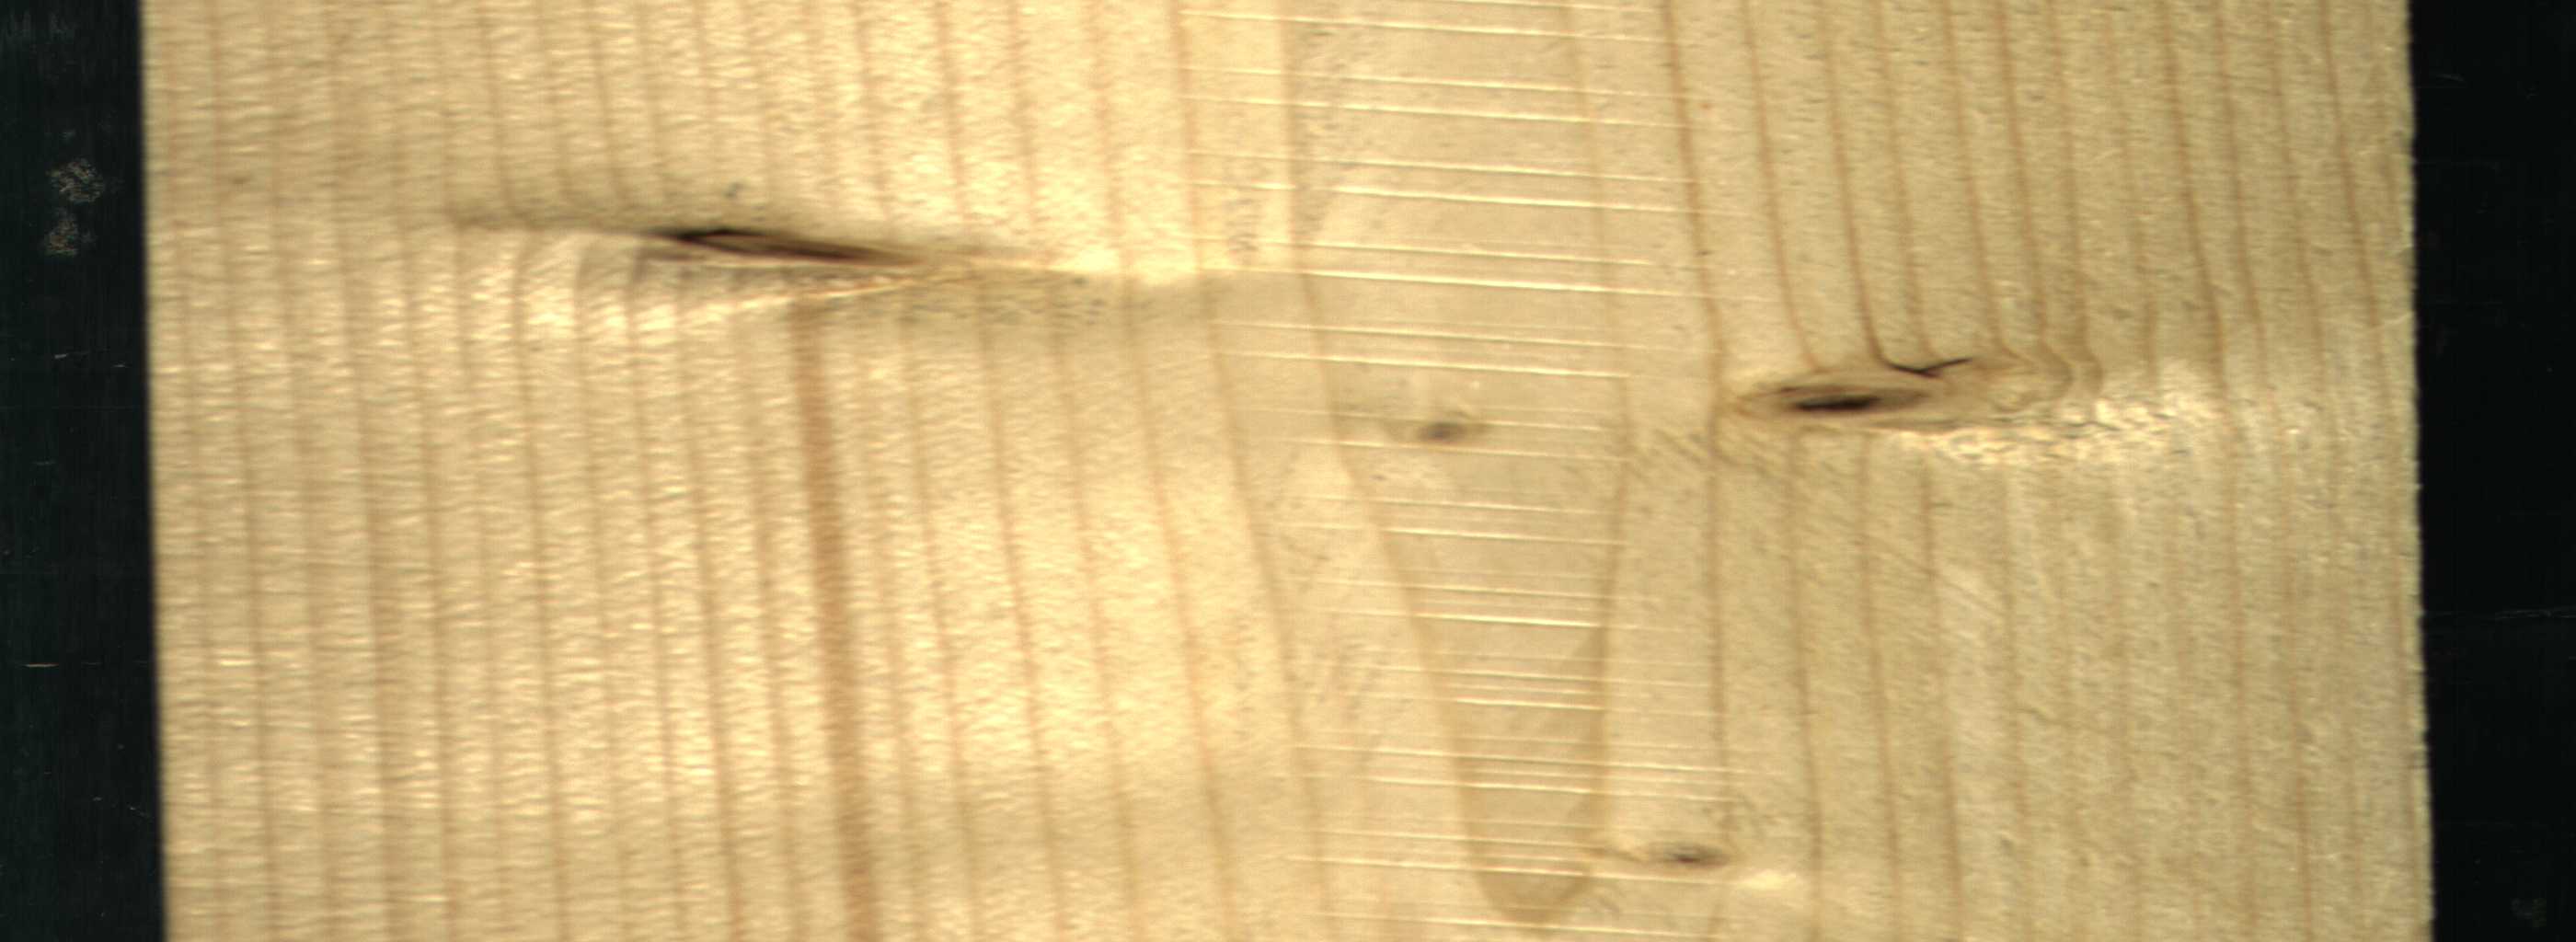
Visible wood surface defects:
Dead_Knot
Dead_Knot
Live_Knot
Live_Knot